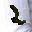
Label: 2